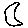
Label: moon